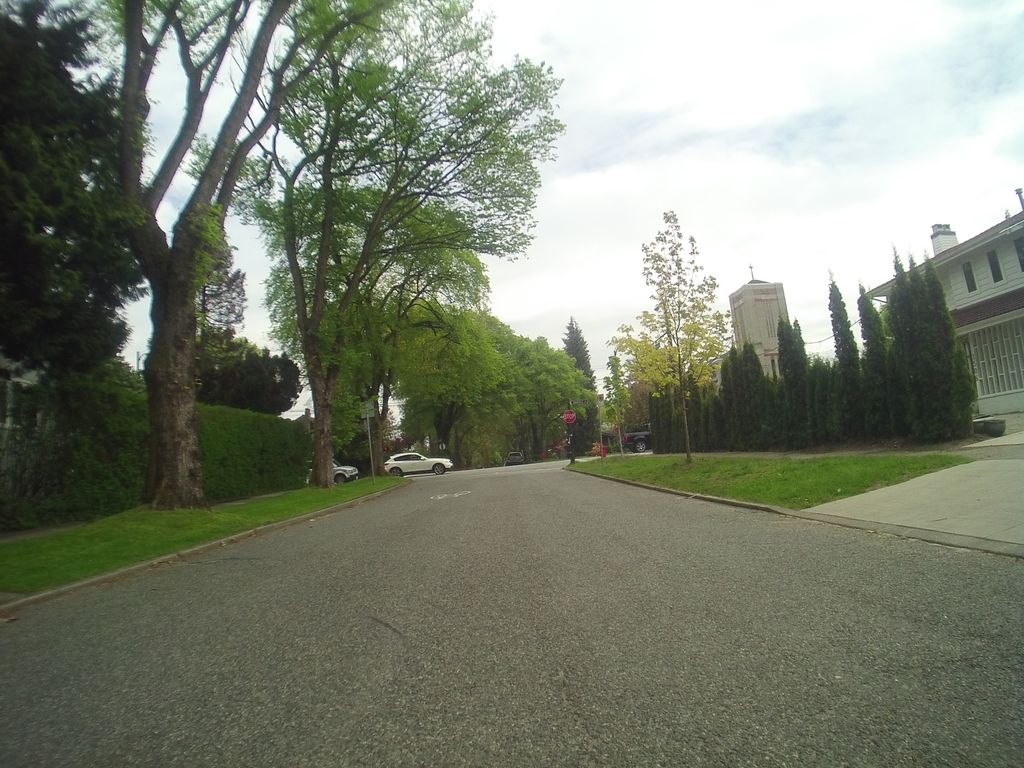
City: vancouver